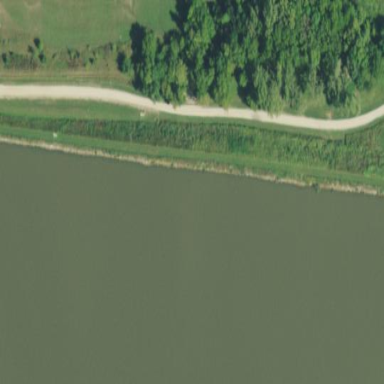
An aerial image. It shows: Dam across waterway.